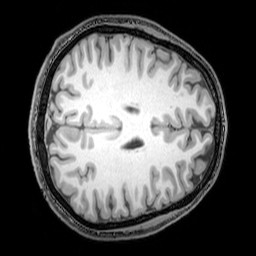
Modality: T1w
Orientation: axial
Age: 24
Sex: male
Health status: healthy
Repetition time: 0.081 s
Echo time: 0.037 s